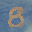
Label: 8